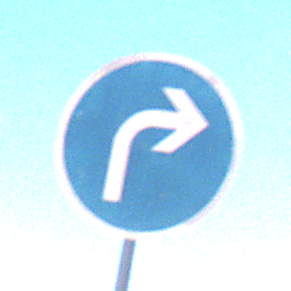
Verkehrszeichen: VorgeschriebeneFahrtrichtungRechts
Umgebung: Outdoor, RoadRail
Tageszeit: MorningAfternoon
Wetter: Clear
Licht: Natural
Jahreszeit: NotSpecified
Kontrast: HighContrast